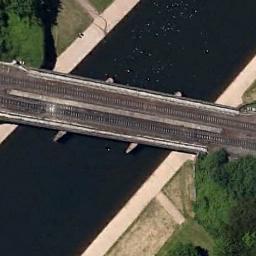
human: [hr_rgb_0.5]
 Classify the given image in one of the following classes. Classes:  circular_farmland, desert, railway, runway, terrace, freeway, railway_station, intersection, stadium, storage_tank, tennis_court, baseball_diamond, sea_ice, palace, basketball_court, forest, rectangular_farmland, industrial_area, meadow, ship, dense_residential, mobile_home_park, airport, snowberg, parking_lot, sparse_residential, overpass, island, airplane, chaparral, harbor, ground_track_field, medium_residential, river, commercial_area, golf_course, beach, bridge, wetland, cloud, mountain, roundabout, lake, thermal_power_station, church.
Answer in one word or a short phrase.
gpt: bridge